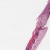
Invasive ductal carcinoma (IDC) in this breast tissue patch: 0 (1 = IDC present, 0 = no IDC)